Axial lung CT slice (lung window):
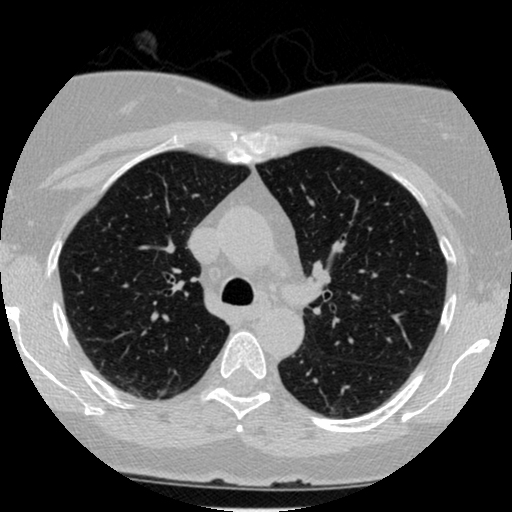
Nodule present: no